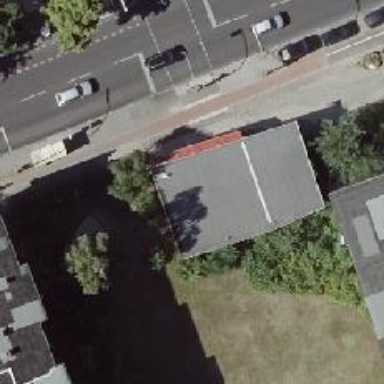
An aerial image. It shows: Pub.